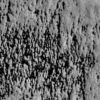
Label: not_dusty